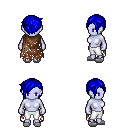
a pixel art fantasy rpg character, female body template, dark elf, purple skin, brown tattered cape, white pants, blue pixie cut hairstyle, white slippers, four views (front, back, left, right), 2x2 character sprite sheet, small pixel art, hard edges, no anti-aliasing